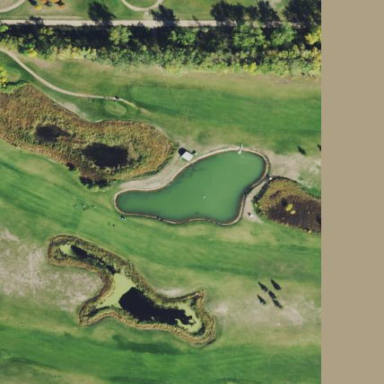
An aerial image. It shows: Area of rough grass used for golf.